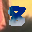
Label: 8